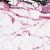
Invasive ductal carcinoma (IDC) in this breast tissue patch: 0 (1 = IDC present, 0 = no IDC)